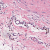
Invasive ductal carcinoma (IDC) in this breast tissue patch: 0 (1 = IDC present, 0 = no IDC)